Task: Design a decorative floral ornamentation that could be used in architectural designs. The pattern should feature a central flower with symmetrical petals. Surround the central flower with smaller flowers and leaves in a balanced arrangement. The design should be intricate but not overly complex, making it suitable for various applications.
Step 3:
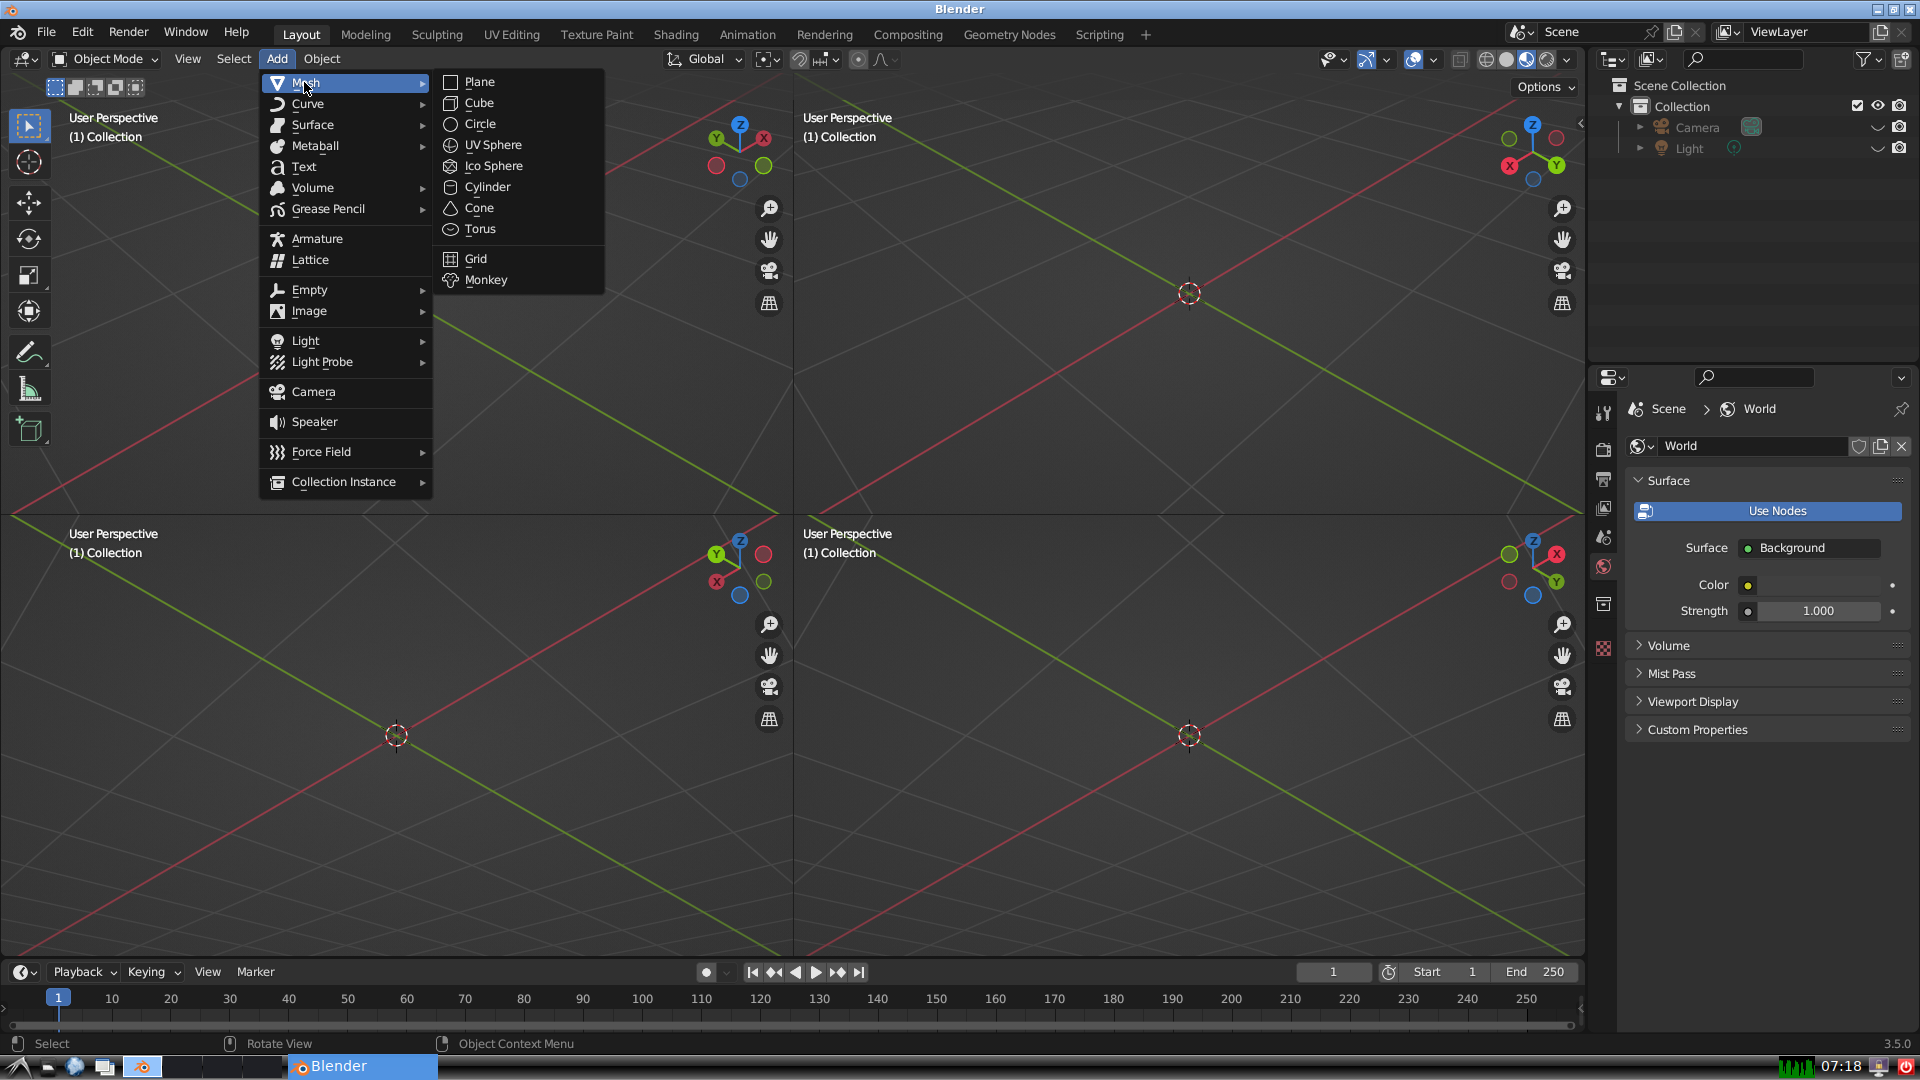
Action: {"mouse_move": [499, 144]}